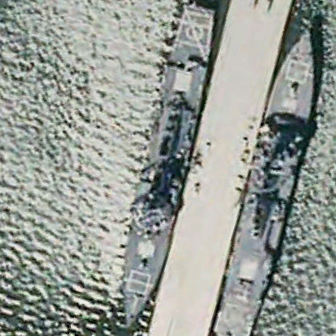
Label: destroyer